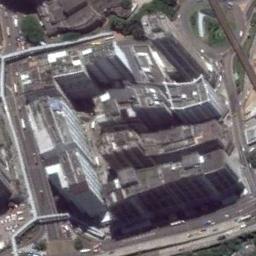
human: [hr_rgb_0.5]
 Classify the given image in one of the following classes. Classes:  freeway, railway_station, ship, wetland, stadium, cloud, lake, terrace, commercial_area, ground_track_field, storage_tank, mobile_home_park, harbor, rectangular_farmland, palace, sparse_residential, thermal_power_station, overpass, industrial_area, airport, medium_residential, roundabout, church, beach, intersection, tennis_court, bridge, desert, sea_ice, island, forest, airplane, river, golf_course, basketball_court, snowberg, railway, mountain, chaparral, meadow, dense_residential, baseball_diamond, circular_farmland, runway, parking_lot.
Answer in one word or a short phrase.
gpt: commercial_area